Chest X-ray. View position: PA
Patient age: 52
Patient sex: F
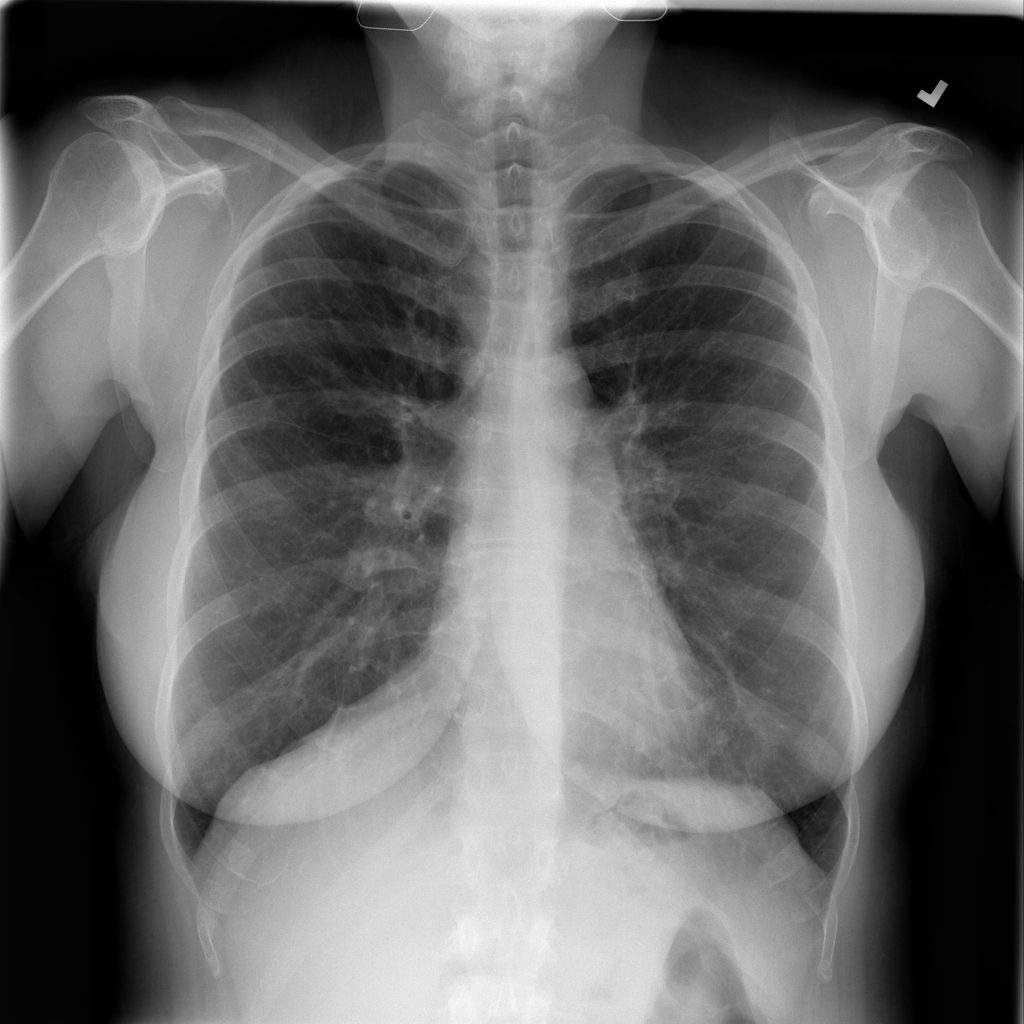
Finding: Pneumothorax